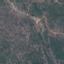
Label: HerbaceousVegetation